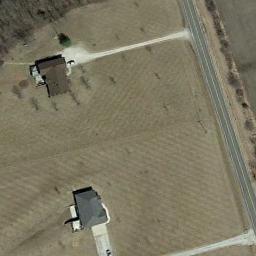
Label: sparse_residential